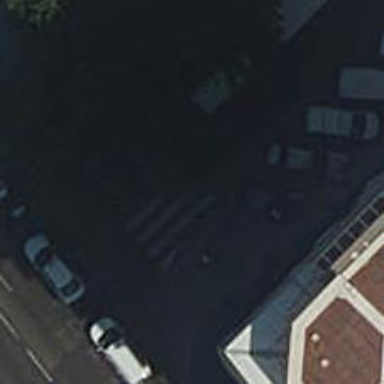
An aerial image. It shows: Zebra crossing on the road.